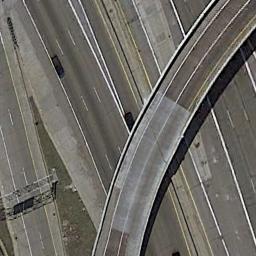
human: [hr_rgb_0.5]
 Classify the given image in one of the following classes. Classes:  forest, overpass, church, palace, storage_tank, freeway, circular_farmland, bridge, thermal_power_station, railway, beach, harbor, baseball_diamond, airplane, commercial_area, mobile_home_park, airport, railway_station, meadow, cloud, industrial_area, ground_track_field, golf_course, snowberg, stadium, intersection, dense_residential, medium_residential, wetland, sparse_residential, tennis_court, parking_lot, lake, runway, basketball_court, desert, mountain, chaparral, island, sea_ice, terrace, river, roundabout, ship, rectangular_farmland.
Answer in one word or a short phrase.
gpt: overpass